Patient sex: M
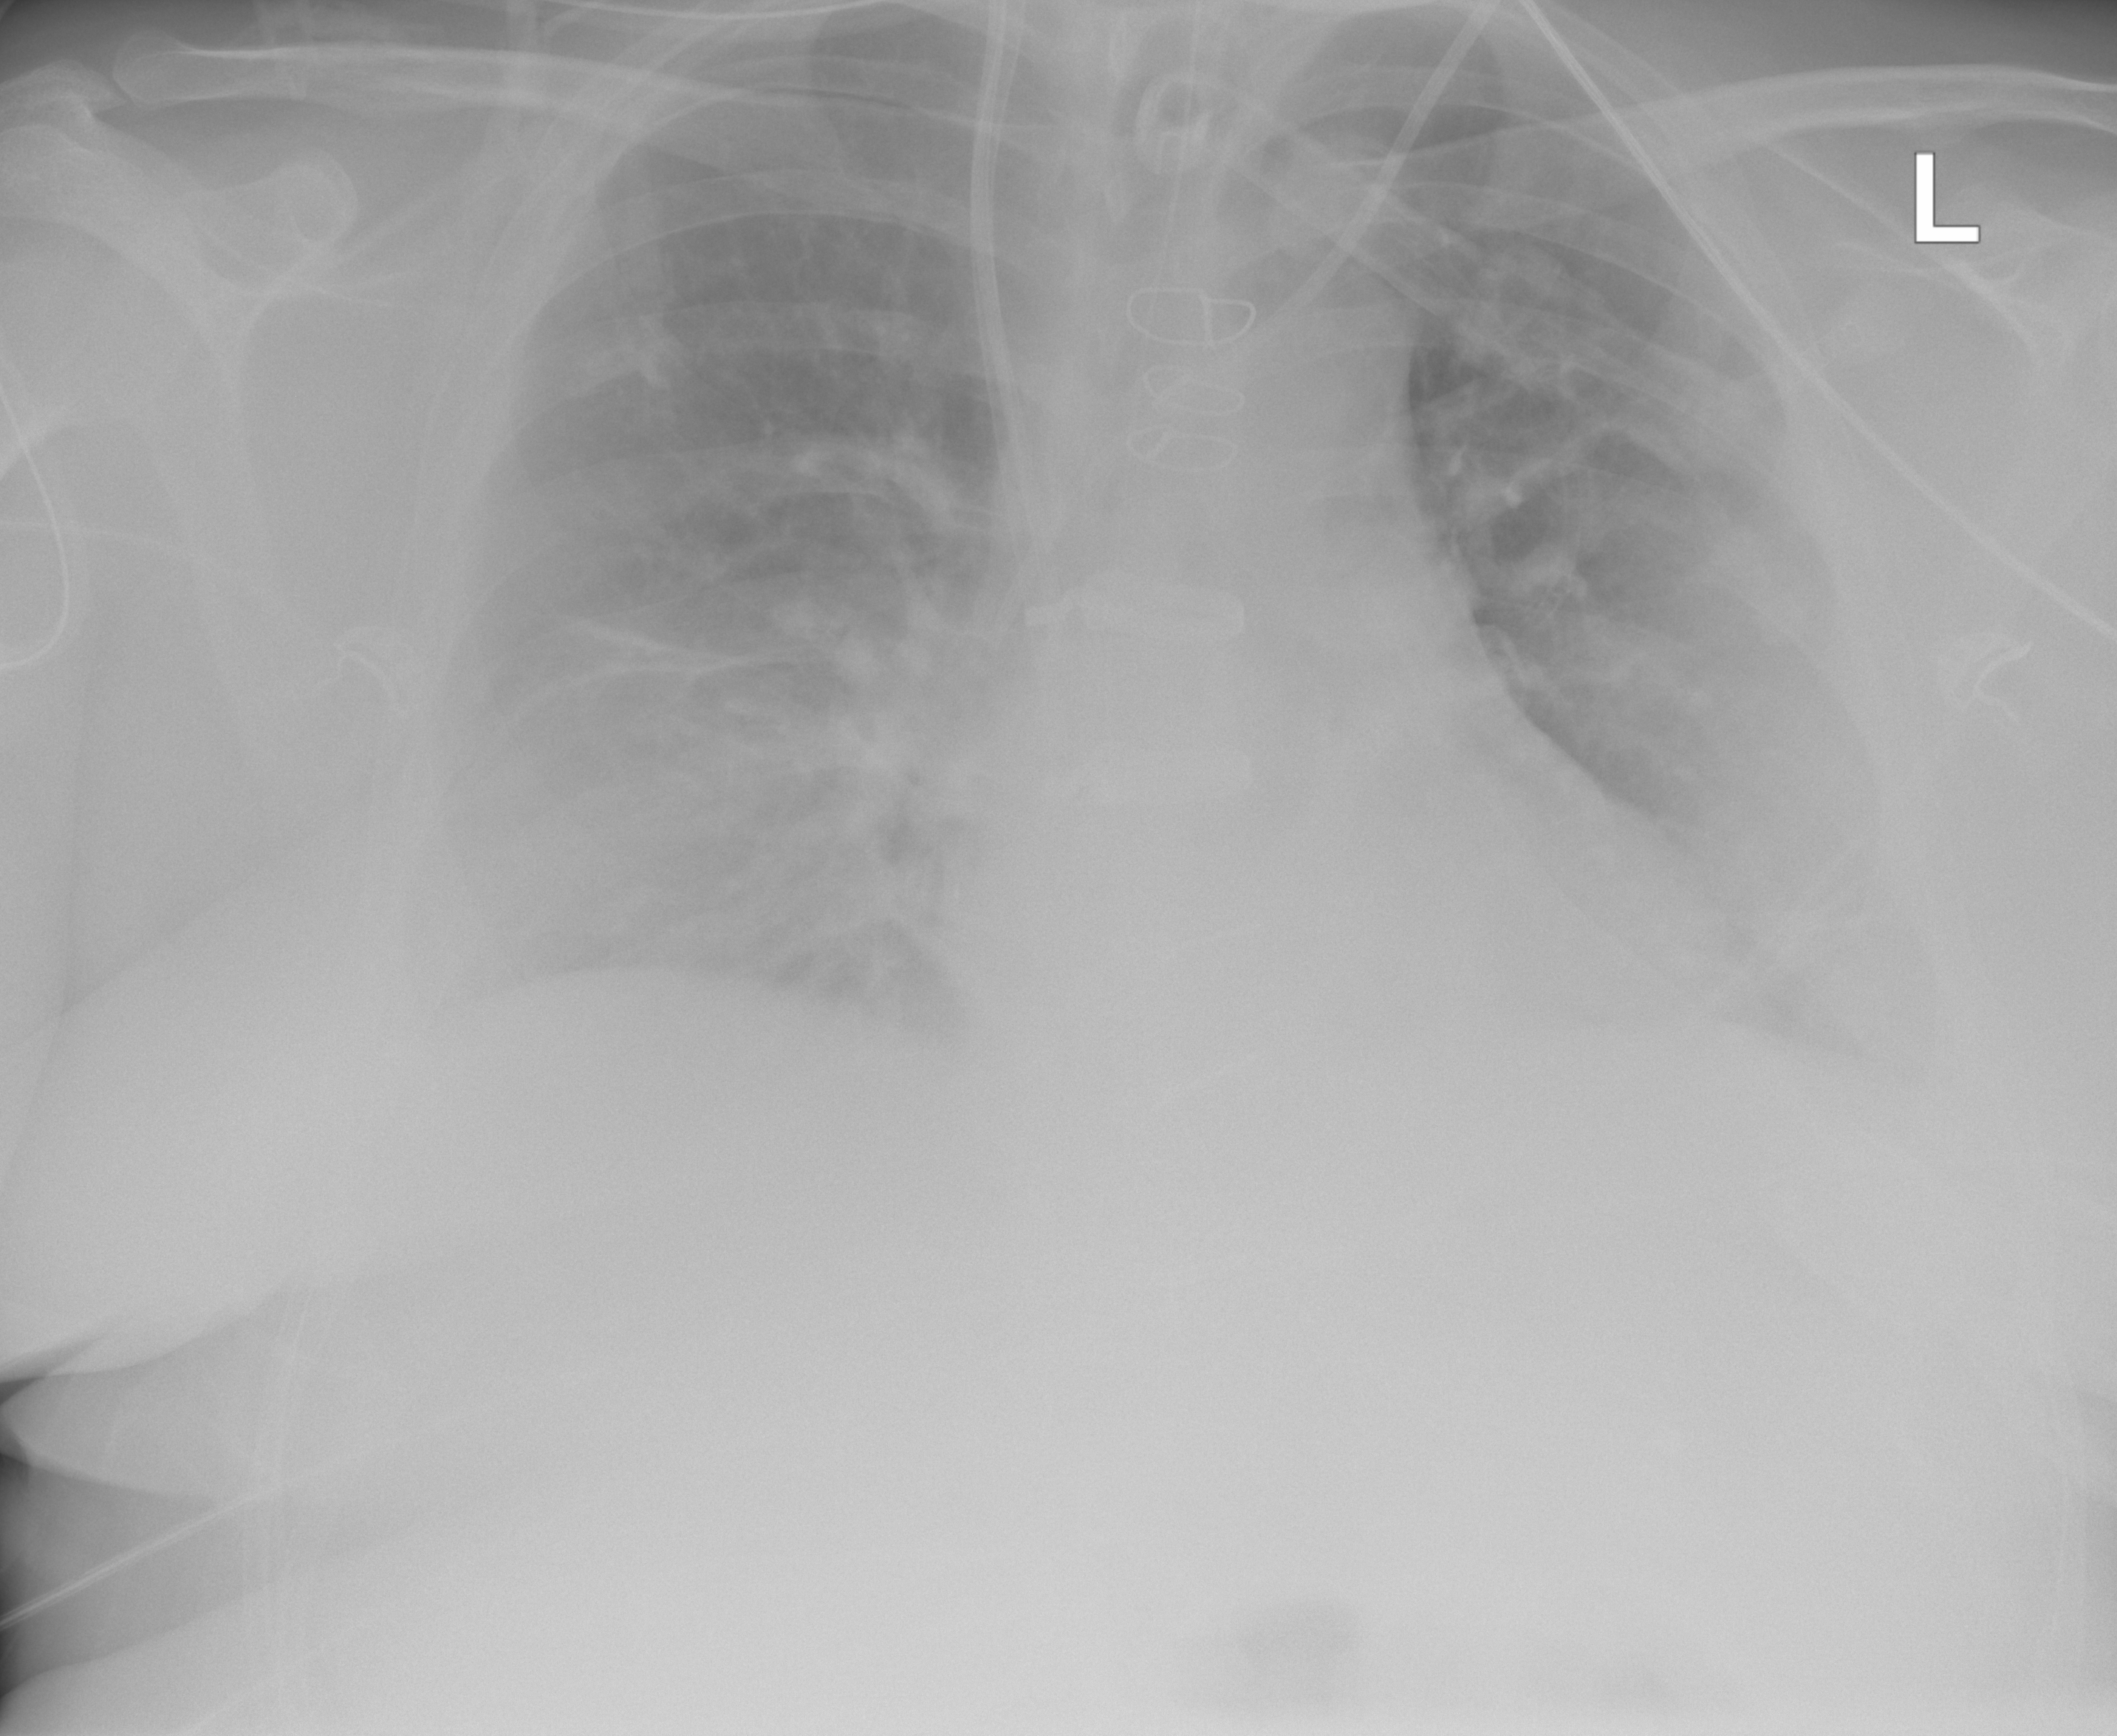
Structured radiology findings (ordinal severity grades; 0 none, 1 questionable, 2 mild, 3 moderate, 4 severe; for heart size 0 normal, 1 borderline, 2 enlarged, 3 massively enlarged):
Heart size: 1
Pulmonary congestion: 2
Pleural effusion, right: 1
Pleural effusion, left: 1
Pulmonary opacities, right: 0
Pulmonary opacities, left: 0
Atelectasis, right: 2
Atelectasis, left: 2